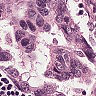
Metastatic tissue present: yes